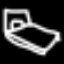
Label: bed